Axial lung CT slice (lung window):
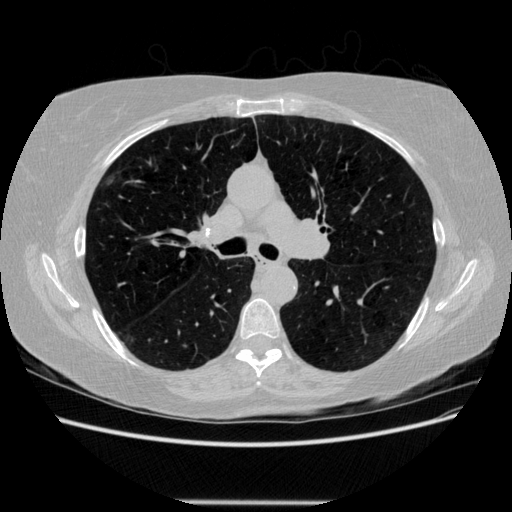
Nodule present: no